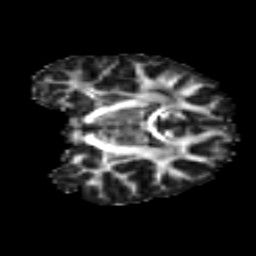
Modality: FA
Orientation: coronal
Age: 14
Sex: male
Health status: ill
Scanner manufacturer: ge
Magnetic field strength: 3 T
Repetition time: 6.752 s
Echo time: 0.079 s